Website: crate-barrel
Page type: account-dashboard
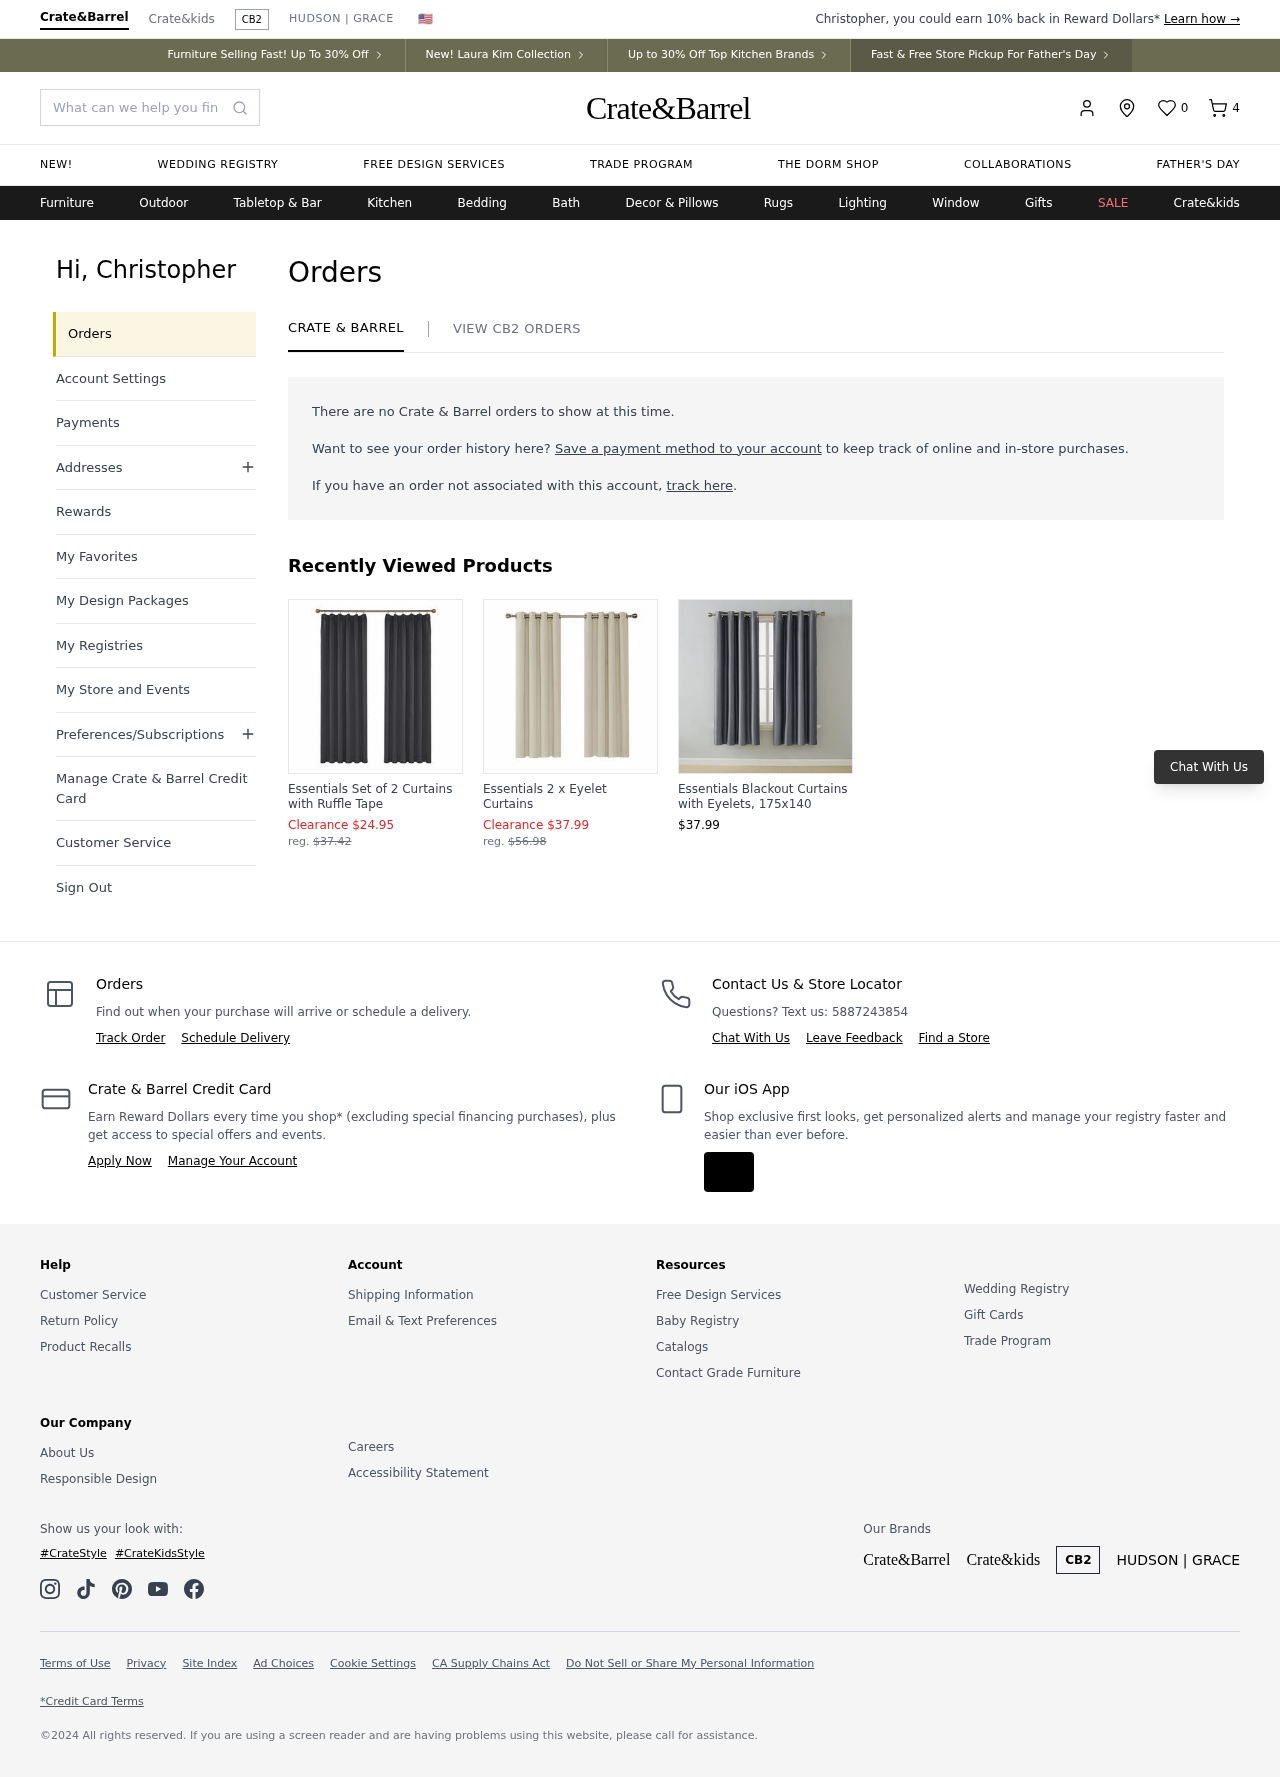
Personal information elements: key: PII_FIRSTNAME
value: Christopher
Product elements: key: PRODUCT1_NAME
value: Essentials Set of 2 Curtains with Ruffle Tape
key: PRODUCT1_PRICE
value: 24.95
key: PRODUCT2_NAME
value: Essentials 2 x Eyelet Curtains
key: PRODUCT2_PRICE
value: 37.99
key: PRODUCT3_NAME
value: Essentials Blackout Curtains with Eyelets, 175x140
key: PRODUCT3_PRICE
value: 37.99
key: PRODUCT1_ORIGINAL_PRICE
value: $37.42
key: PRODUCT2_ORIGINAL_PRICE
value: $56.98
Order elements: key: ORDER_NUM_ITEMS
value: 4
Search elements: key: HEADER_SEARCH
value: What can we help you find?
Other elements: key: FAVORITES_COUNT
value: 0